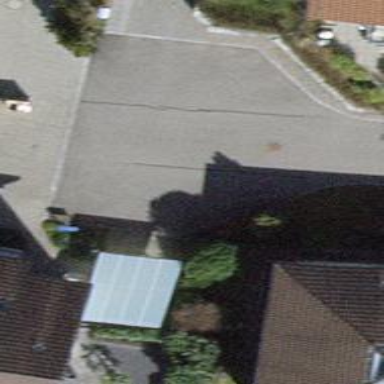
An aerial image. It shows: Turning circle on the road.